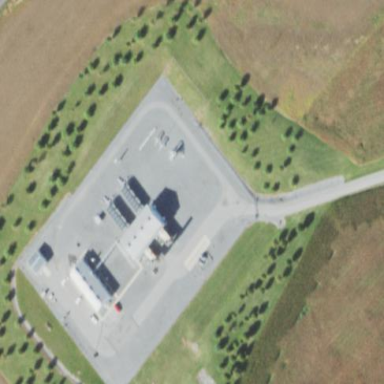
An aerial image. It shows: Gas substation.